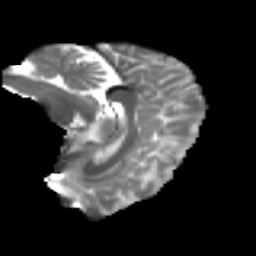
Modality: T2w
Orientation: sagittal
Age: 28
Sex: female
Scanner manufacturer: ge
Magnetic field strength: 3 T
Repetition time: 7.8 s
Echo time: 0.0606 s